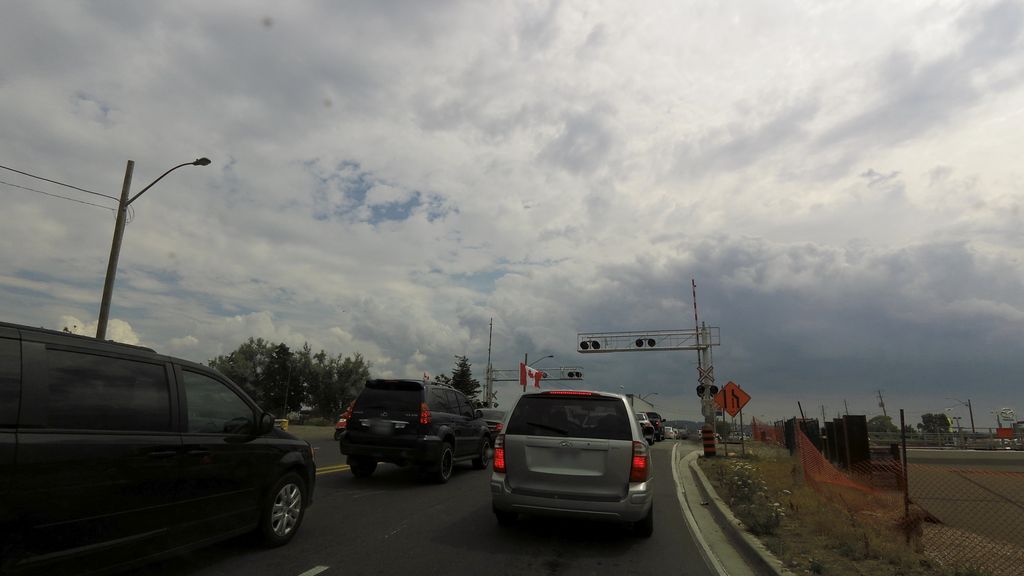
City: hamilton